Question: Write the MATLAB code for drawing the following figure.

My attempt :
'''
figure
axis equal
axis([0 100 0 100])
for i = 10:10:90
rectangle('position',[i/2,i,____,5],'curvature',[0 0],'facecolor','r')
end
'''
I do not understand what to fill in the blank above. I know the values that should go are backward elements of i ,i.e. [90 80 70 60 50 40 30 20 10] but how to write it ? Please help.
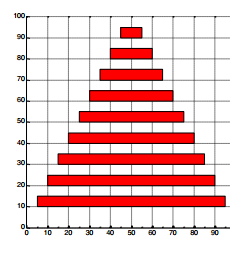
Answer: '''
figure
axis equal
axis([0 100 0 100])
for i = 10:10:90
rectangle('position',[i/2,i,100-i,5],'curvature',[0 0],'facecolor','r')
end
grid on
'''